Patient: sex M, age 34
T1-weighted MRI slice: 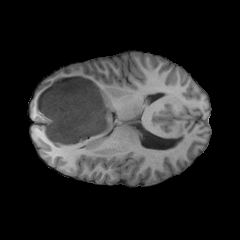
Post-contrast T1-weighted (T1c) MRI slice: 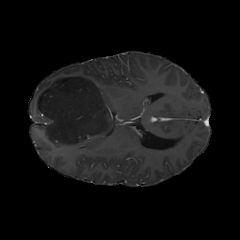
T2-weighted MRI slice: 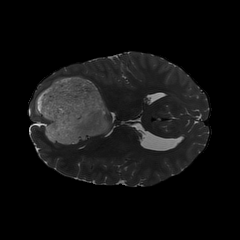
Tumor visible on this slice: yes
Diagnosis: Astrocytoma, IDH-mutant
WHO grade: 2